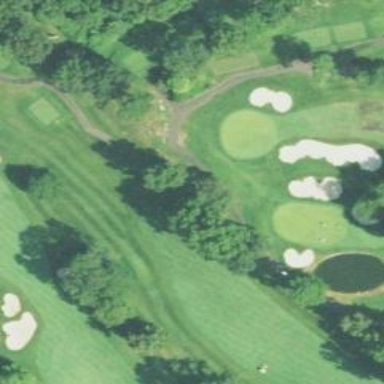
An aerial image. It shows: Pathway for golfing.